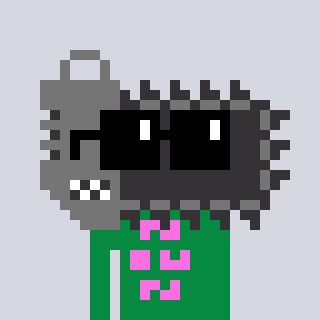
a pixel art character with square black sunglasses, a chainsaw-shaped head and a green-colored body on a cool background